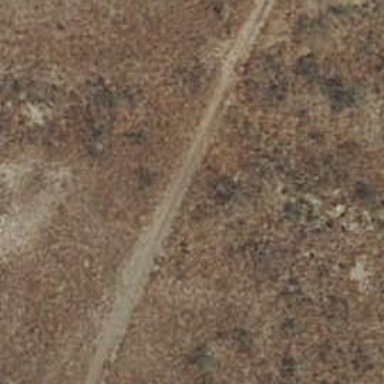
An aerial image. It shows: Unpaved track road.